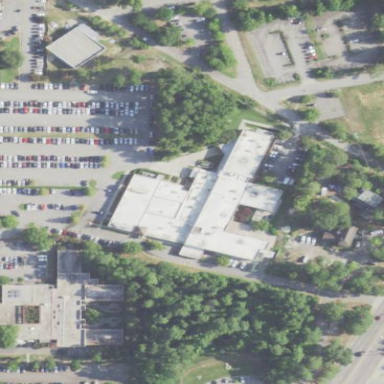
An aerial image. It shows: Healthcare facility identified as hospital.